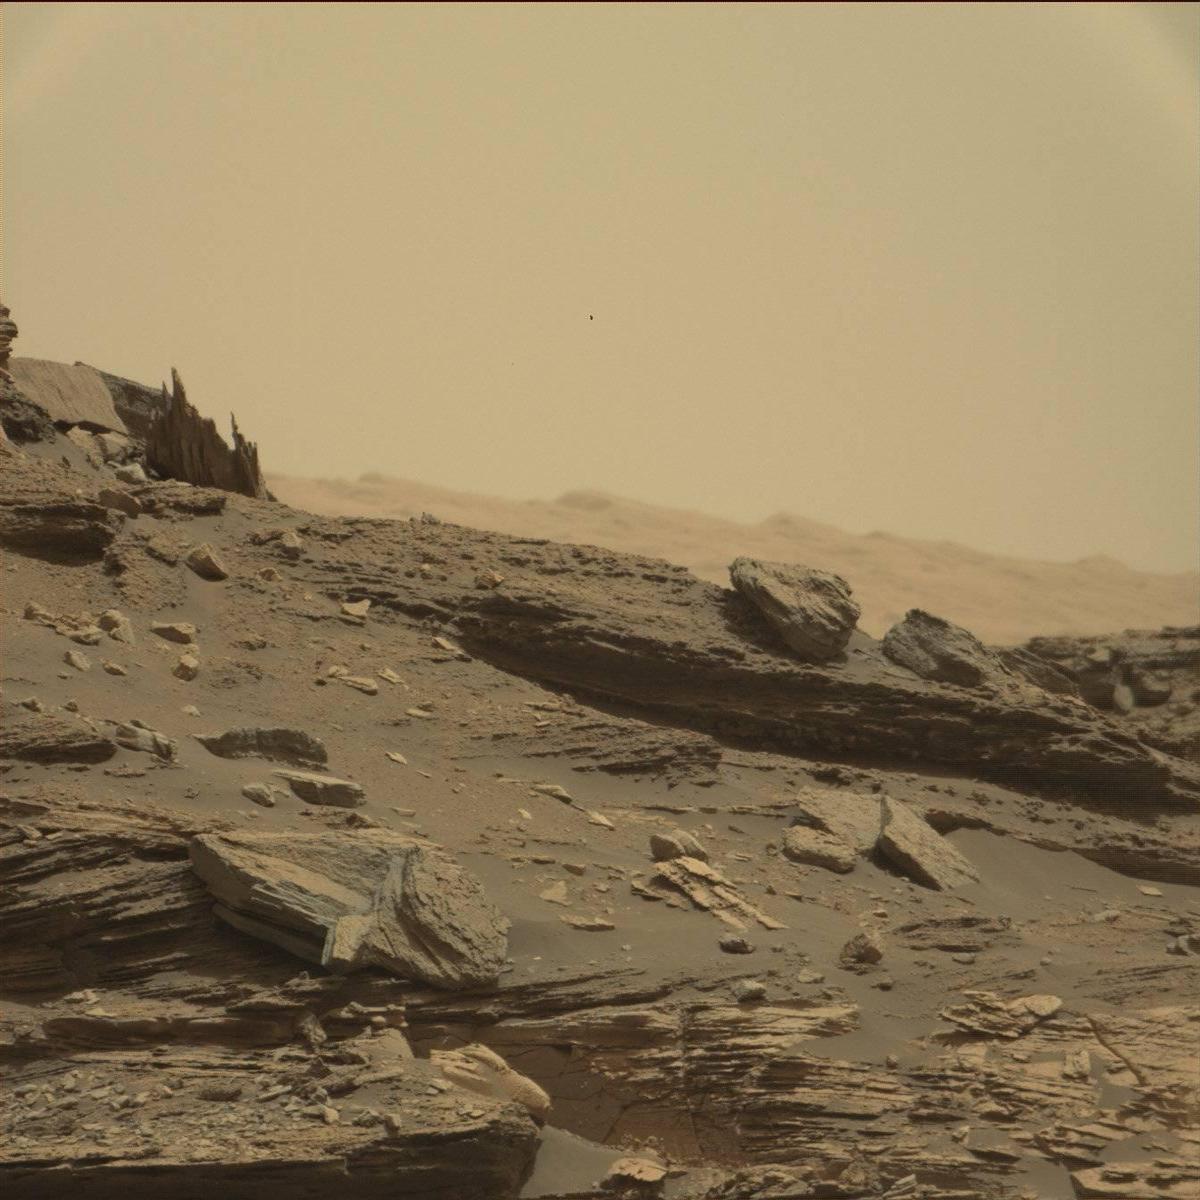
Terrain classes present: Bedrock, Ridge, Rock, Sand / Soil, Sky